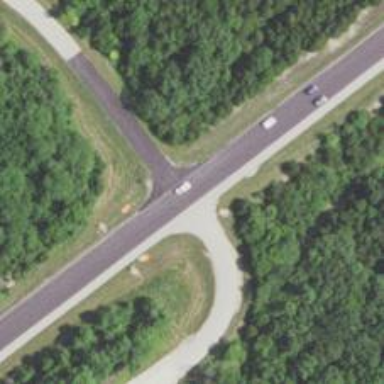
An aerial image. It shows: This image shows trunk highway that functions as expressway.